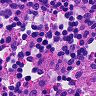
Metastatic tissue present: no